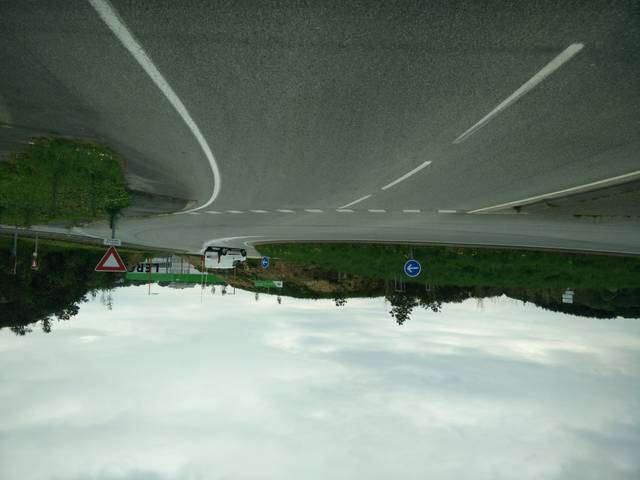
Region: France
Coordinates: 48.021, -4.104